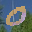
Label: 0